Interaction volume radius: 10 \u00c5
Interaction volume height: 15 \u00c5
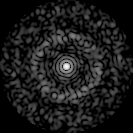
Disorder parameter: 0.8573